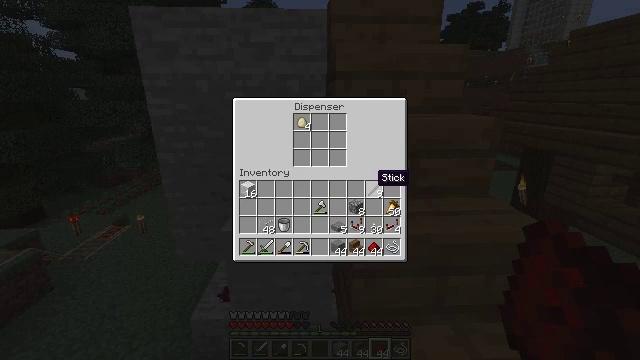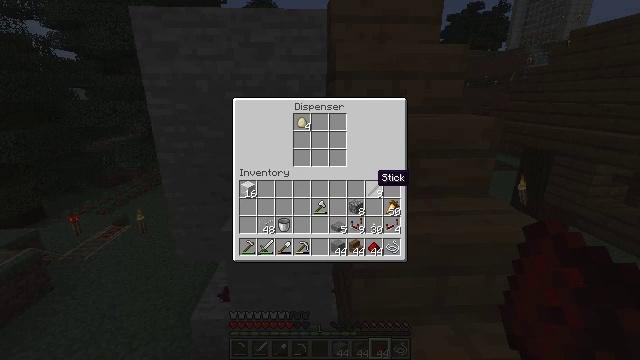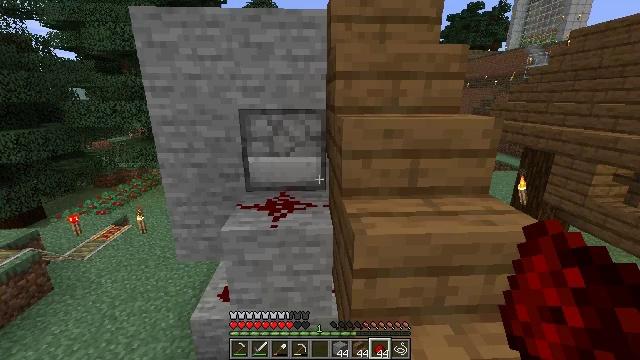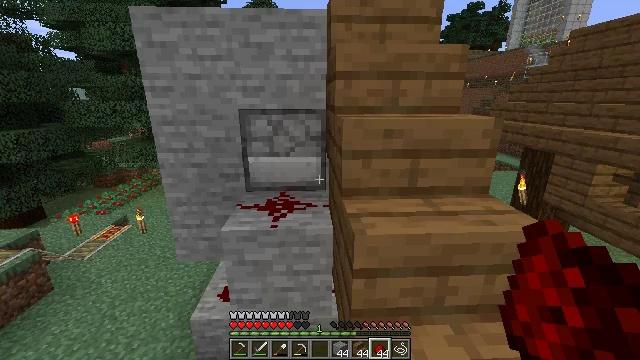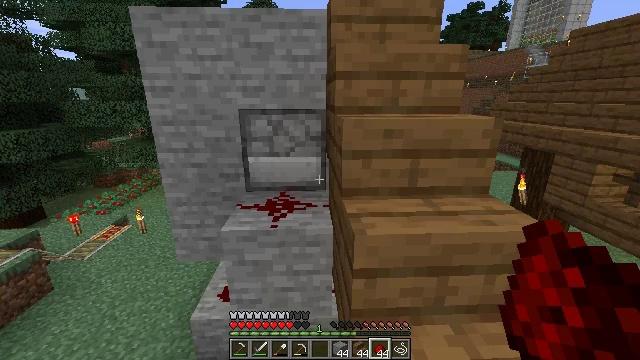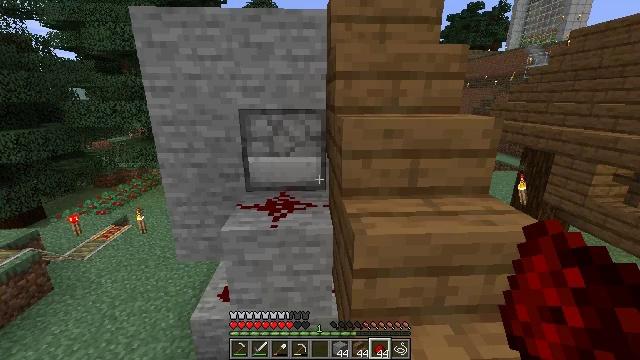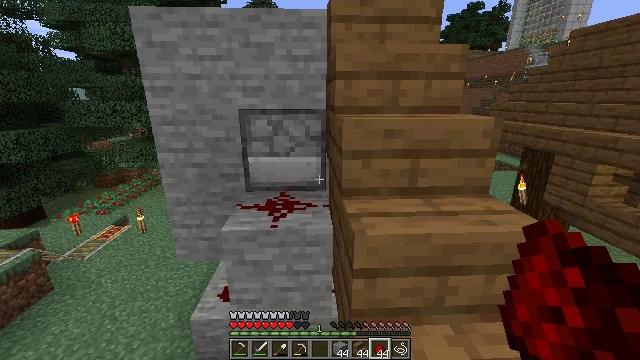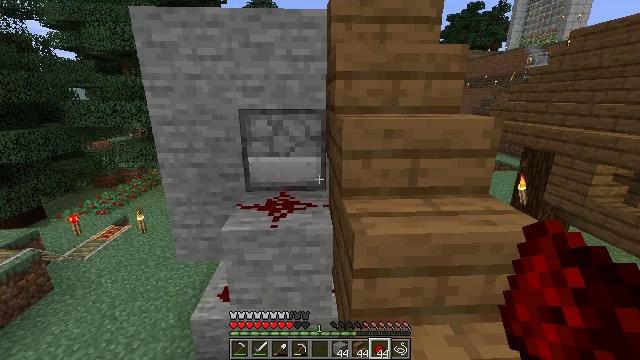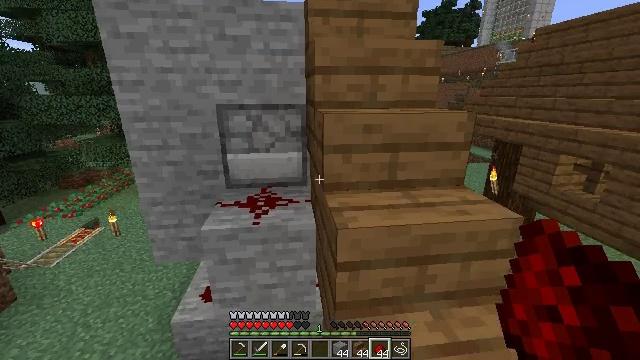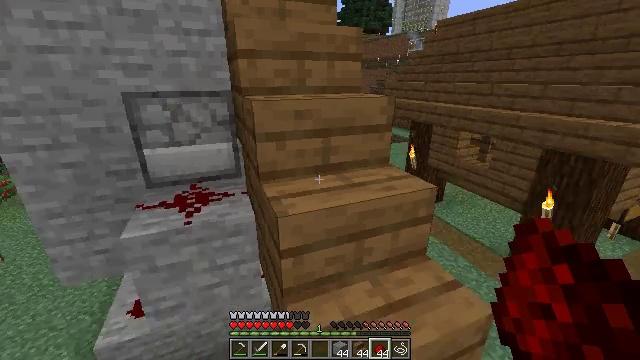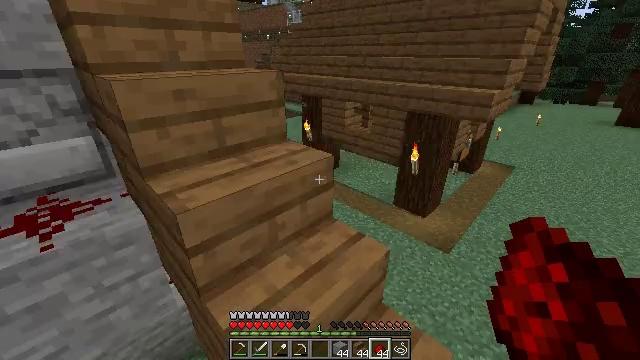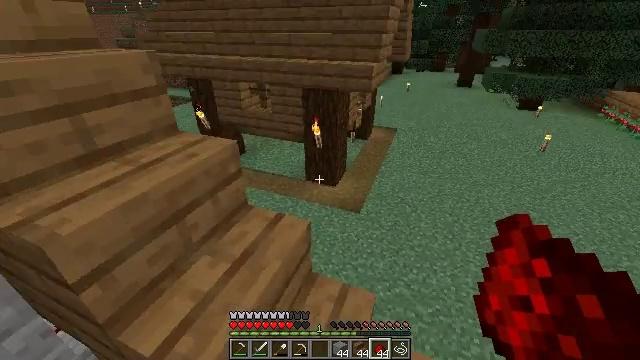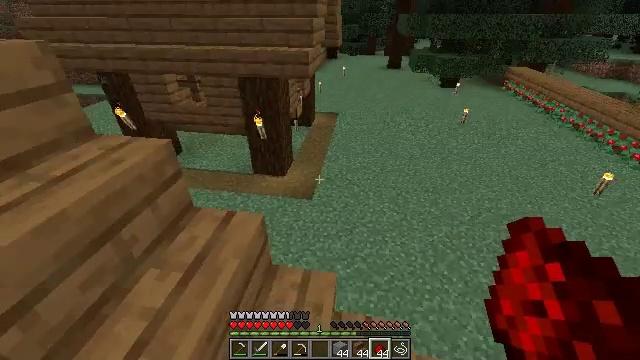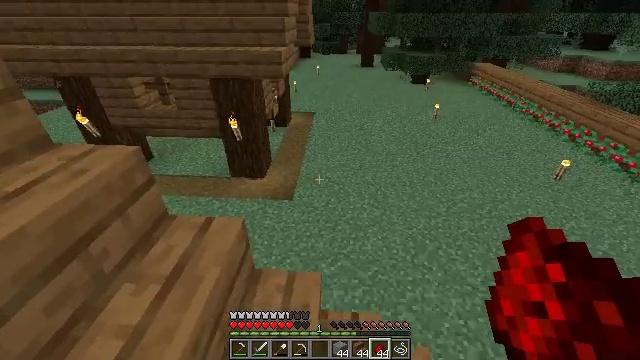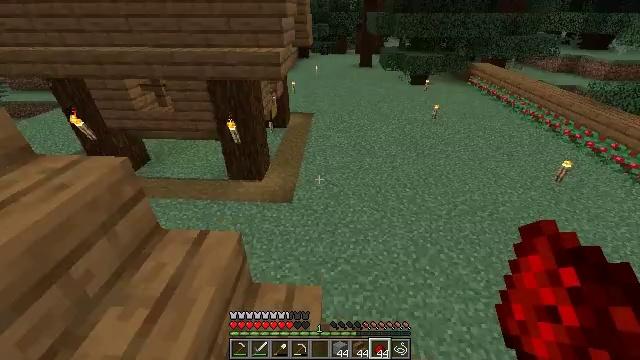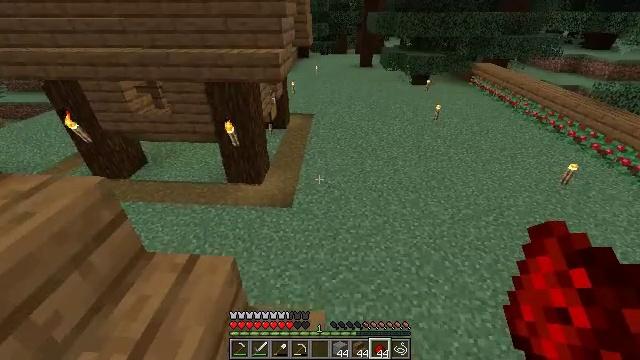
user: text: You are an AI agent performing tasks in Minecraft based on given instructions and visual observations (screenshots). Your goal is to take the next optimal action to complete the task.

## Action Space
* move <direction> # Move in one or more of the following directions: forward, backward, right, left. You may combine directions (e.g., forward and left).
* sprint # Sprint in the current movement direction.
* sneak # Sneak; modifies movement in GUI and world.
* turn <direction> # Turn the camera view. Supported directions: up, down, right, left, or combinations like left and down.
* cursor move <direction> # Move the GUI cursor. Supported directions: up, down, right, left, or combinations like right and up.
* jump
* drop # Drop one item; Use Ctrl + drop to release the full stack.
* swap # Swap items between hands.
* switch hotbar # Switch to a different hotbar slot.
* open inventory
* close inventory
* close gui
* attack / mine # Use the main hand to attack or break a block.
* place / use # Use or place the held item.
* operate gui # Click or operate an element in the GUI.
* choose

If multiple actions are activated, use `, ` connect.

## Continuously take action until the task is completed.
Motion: motion action
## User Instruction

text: Open the crafting table to create a lever.
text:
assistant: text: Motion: no_op
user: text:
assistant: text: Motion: no_op
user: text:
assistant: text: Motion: no_op
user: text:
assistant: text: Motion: no_op
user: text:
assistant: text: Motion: no_op
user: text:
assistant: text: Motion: no_op
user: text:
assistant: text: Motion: no_op
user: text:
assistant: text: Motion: turn right and down
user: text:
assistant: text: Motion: turn right and down
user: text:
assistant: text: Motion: turn right and down
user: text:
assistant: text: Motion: turn right and down
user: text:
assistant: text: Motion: turn right and down
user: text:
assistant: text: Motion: move forward, turn right
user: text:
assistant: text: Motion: move forward
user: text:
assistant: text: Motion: move forward
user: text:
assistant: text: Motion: move forward
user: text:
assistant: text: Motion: move forward and move right, turn left
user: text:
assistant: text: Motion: move forward and move right, turn left
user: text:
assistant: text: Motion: move forward and move right, turn left
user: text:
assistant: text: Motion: move forward and move right, turn left and up
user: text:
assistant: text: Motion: move forward and move right, turn left and up
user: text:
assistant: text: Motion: move forward and move right, sprint, turn left and up
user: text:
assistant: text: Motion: move forward and move right, sprint, turn left and up
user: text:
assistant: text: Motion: move forward, sprint, turn left and up
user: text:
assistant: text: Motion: move forward, sprint, turn left and up
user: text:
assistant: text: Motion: move forward, sprint, turn left
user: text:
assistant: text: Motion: move forward
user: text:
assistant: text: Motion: move forward, turn left
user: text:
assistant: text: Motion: move forward, sprint
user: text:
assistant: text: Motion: move forward, sprint, turn left and up